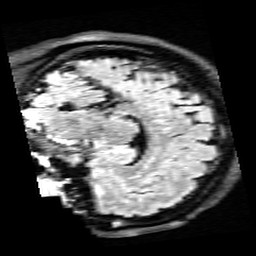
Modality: FLAIR
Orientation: sagittal
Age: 46
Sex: female
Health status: healthy
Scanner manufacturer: siemens
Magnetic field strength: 3 T
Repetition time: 9 s
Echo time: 0.088 s